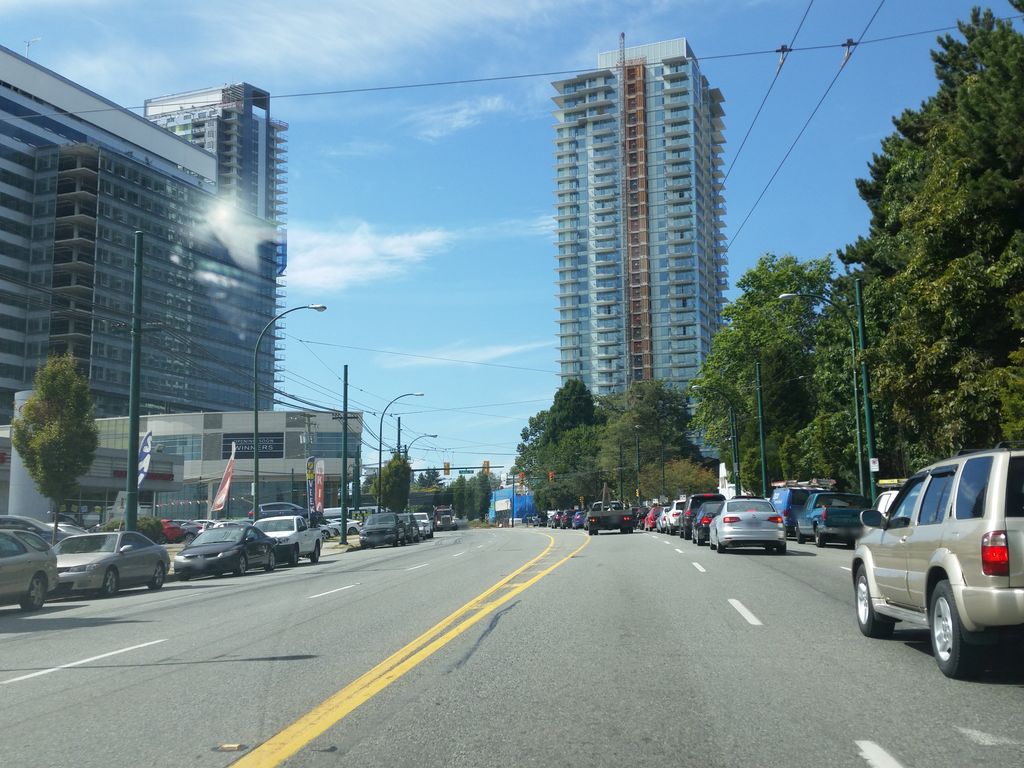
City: vancouver